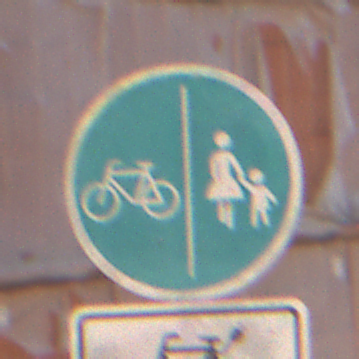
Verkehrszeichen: GetrennterRadUndGehwegRadwegLinks
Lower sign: EinspurigeFahrzeugeFrei4
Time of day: MorningAfternoon
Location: Outdoor (Nature)
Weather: Clear
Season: Summer
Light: Natural